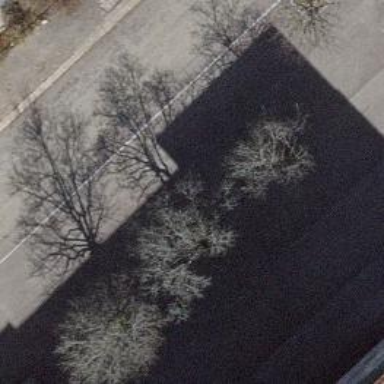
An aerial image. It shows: Bicycle parking area.